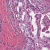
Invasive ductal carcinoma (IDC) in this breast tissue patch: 0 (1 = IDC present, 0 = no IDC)